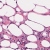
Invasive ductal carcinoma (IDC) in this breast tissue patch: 0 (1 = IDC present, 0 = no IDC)